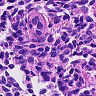
Metastatic tissue present: no